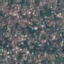
Land use / land cover class: Residential